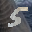
Label: 5